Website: bh-photo
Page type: address-validator
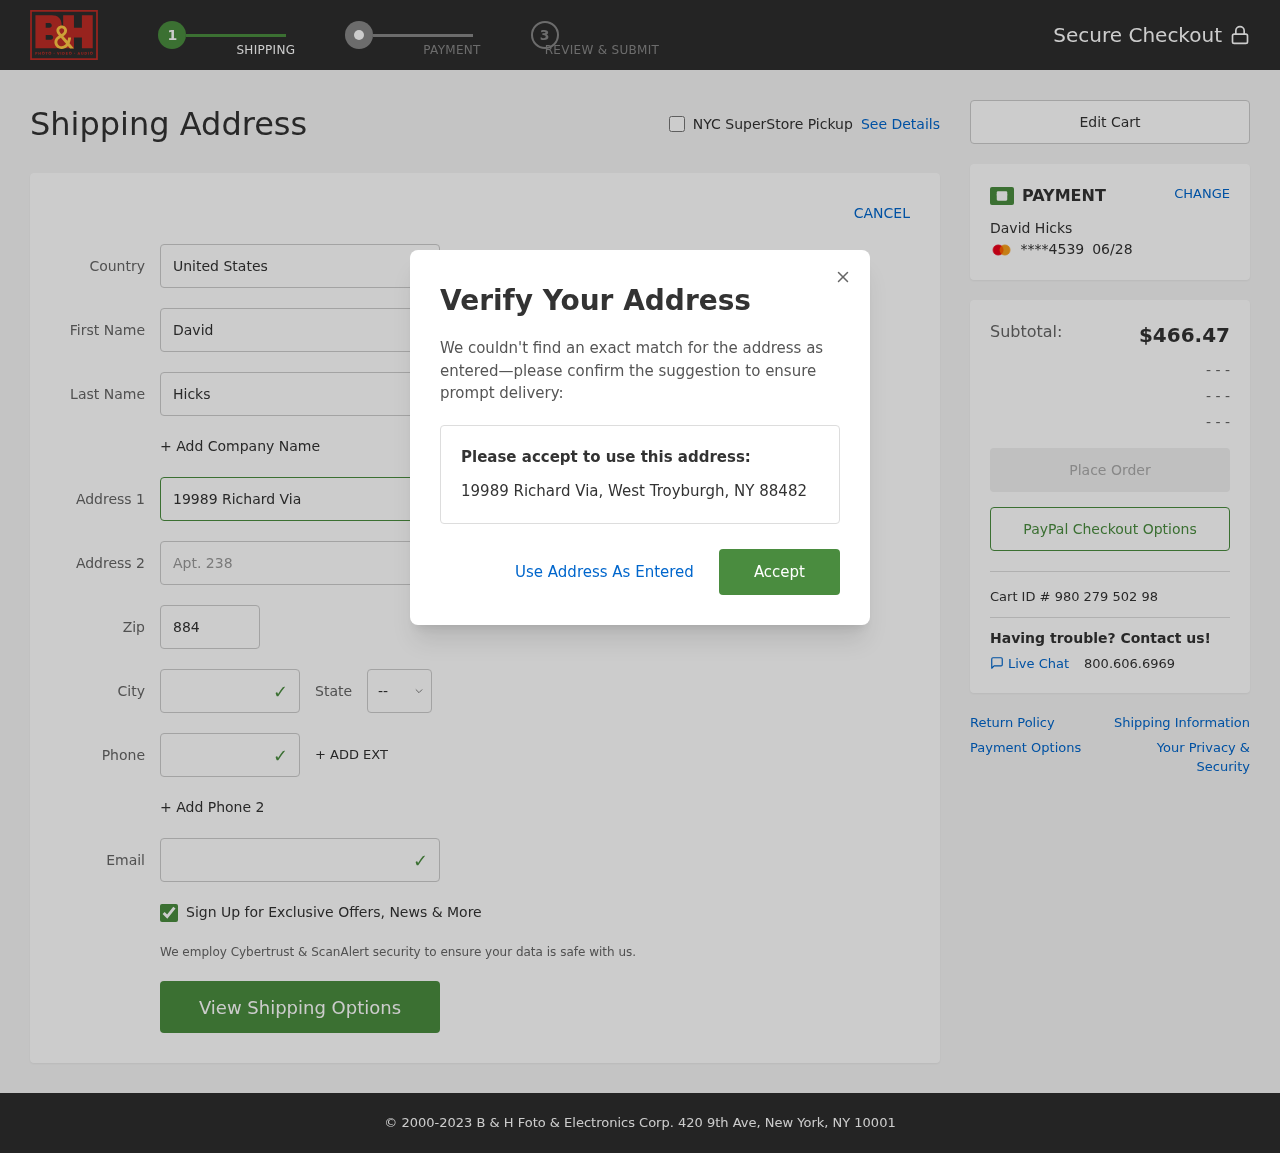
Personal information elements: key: PII_CARD_EXPIRY
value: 06/28
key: PII_CARD_LAST4
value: ****4539
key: PII_CITY
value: West Troyburgh
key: PII_COUNTRY
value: United States
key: PII_EMAIL
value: david.hicks@gmail.com
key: PII_FIRSTNAME
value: David
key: PII_FULLNAME
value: David Hicks
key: PII_LASTNAME
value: Hicks
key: PII_PHONE
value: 9037944158
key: PII_POSTCODE
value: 88482
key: PII_STATE_ABBR
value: NY
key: PII_STREET
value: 19989 Richard Via
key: PII_STREET2
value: Apt. 238
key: PII_CITY_STATE_ZIP
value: West Troyburgh, NY 88482
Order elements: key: ORDER_SUBTOTAL
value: $466.47
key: ORDER_ID
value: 980 279 502 98